Question: The following is a partial screenshot of the terminal where my Django development server runs in and were the server is responding to an HTTP request:

As far as I know a line from the screen contains the following information:
['Date' 'Time'] "'Request method' 'file path' 'HTTP protocol version'" 'HTTP status code' 'PID(Process ID)'
'PID'
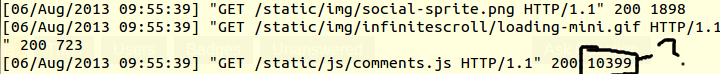
Answer: The last part represents the size of the object sent back to the client. This is the detailed in standard <URL> documentation:
> The last part indicates the size of the object returned to the client,
not including the response headers. If no content was returned to the
client, this value will be "-".
---
> To supplement: In the Django development server I'm running it says '0'
if the server responds with status code '301'
The last part will only log the size of the body and does not include the headers. Since '301' is a permanent redirect; it has no body. The reason you are seeing '0' and not '-' is configurable at the log format string.
The default format string is '"%h %l %u %t "%r" %>s %b"'; if you replace '%b' with '%B', it will log '0' instead of '-' for those requests that have no body.